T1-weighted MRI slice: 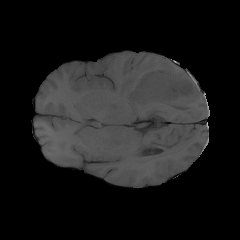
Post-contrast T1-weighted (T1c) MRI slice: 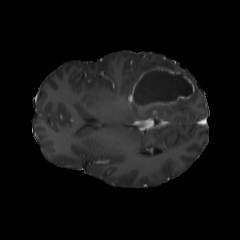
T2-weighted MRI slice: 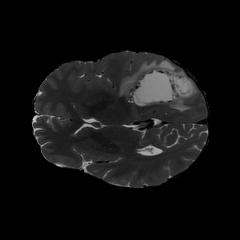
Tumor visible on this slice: yes